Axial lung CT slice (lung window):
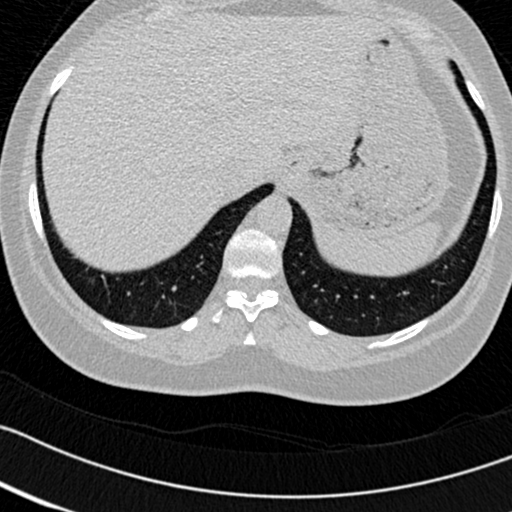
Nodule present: no